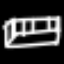
Label: octagon